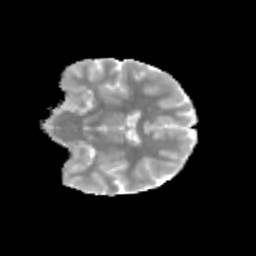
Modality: MD
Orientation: coronal
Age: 11
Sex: male
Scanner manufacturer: siemens
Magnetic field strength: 3 T
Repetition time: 3.8 s
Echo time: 0.07 s